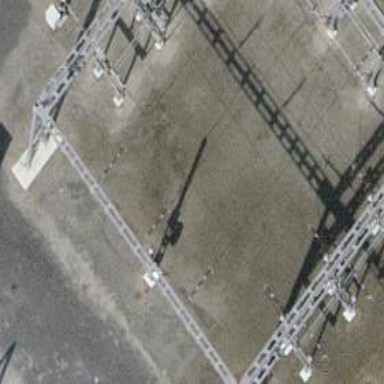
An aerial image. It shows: Insulator used in power systems.